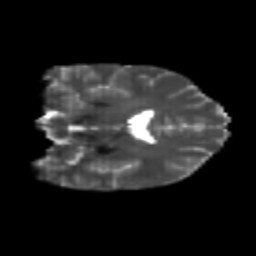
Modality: T2w
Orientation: coronal
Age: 23
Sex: female
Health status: healthy
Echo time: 0.074 s